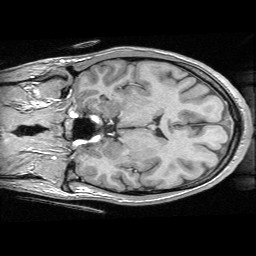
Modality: T1w
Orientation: coronal